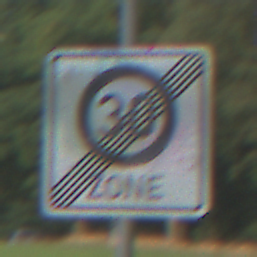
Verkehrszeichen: EndeZone30
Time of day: SunriseSunset
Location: Outdoor (Nature)
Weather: PartlyCloudy
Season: NotSpecified
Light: Natural